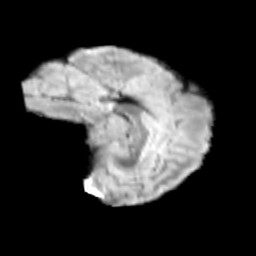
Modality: T2w
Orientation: sagittal
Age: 11
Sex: male
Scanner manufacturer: siemens
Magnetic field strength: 3 T
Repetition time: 3.8 s
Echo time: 0.07 s